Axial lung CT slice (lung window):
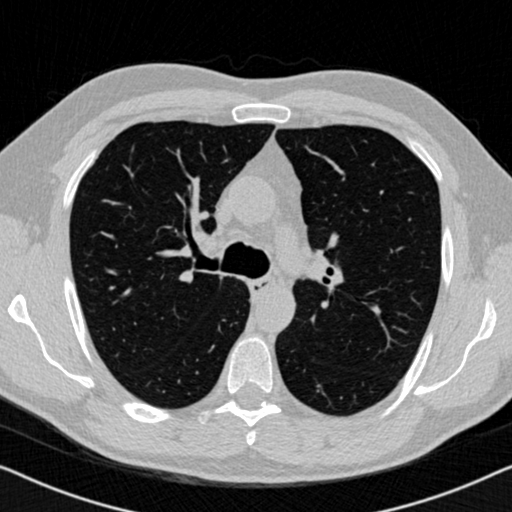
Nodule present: no